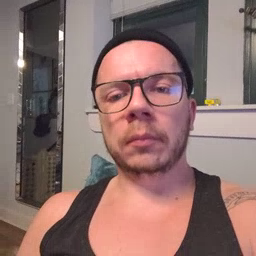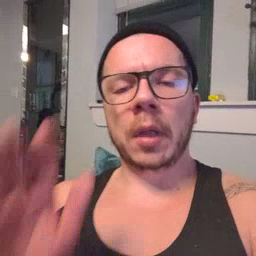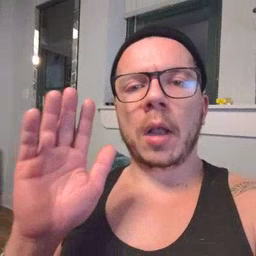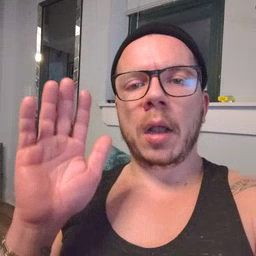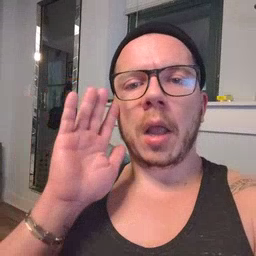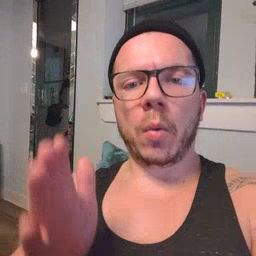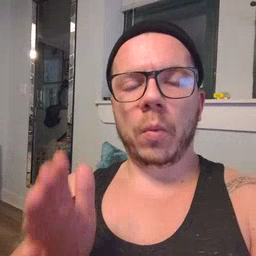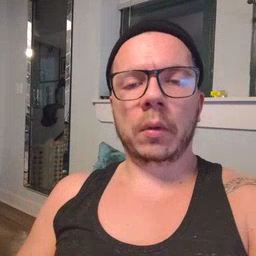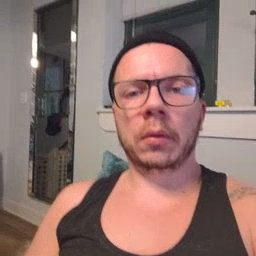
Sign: hello